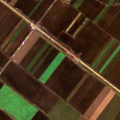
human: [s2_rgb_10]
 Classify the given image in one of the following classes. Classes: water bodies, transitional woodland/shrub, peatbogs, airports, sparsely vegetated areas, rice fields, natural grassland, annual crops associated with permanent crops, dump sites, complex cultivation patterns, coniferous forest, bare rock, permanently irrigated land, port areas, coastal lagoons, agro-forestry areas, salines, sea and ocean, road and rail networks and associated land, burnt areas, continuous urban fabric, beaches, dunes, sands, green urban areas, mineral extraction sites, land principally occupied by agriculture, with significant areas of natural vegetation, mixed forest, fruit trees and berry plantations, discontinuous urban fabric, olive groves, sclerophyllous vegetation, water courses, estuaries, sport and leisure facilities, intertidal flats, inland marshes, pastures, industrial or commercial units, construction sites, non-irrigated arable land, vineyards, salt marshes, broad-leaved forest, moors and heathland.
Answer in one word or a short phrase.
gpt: non-irrigated arable land